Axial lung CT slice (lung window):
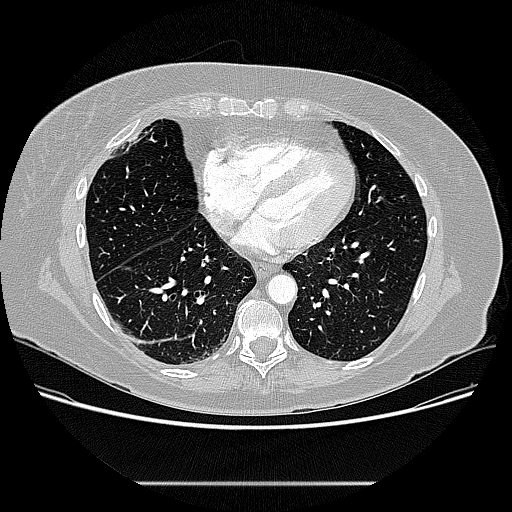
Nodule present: no